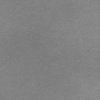
Label: dusty